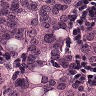
Metastatic tissue present: yes